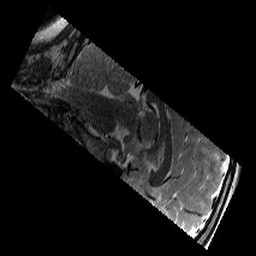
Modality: T2w
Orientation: sagittal
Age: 10
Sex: female
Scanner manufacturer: siemens
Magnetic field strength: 3 T
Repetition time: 9.23 s
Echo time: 0.067 s